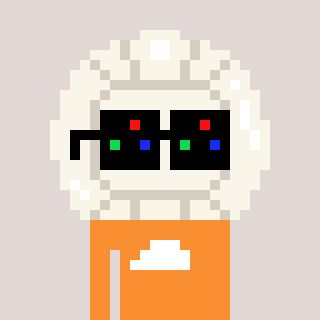
a pixel art character with square black sunglasses, a volleyball-shaped head and a orange-colored body on a warm background